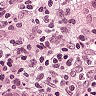
Metastatic tissue present: yes